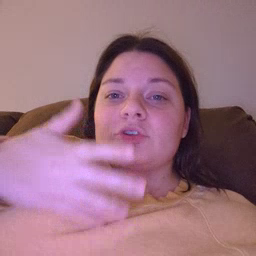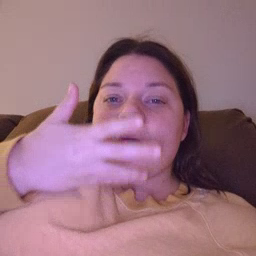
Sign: grass